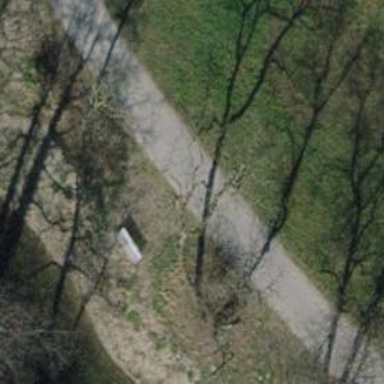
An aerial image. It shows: Bench.